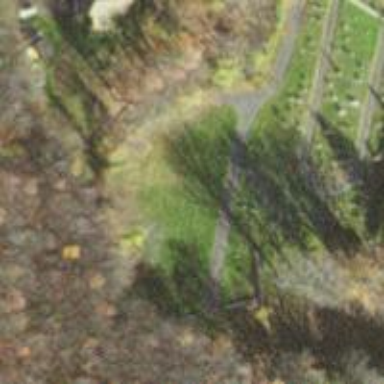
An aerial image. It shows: Cemetery area categorized as cemetery.